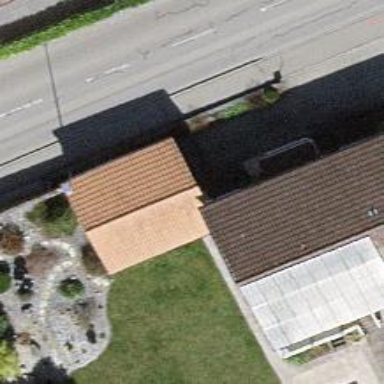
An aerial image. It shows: Garage.